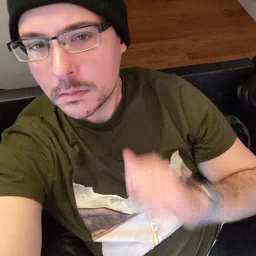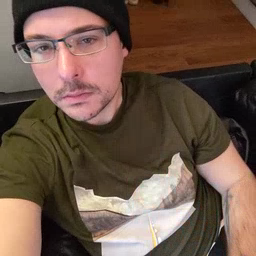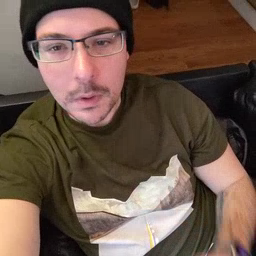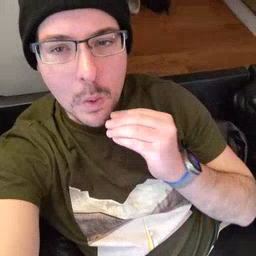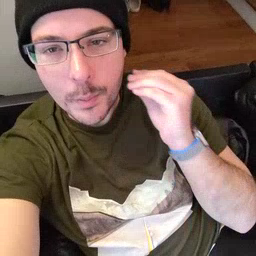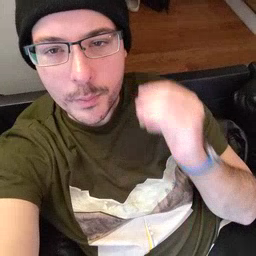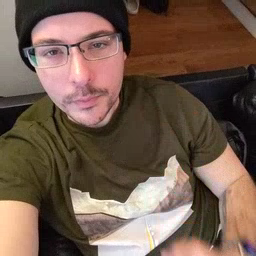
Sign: home